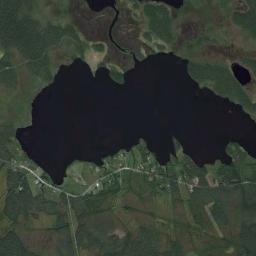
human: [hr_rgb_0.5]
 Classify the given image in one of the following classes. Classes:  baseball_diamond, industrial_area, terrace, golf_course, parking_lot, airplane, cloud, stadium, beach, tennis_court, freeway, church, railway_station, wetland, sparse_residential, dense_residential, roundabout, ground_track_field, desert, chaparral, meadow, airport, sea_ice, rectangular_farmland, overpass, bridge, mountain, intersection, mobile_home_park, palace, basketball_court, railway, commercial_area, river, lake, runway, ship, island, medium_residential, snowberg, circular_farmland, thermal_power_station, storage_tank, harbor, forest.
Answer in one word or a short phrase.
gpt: lake